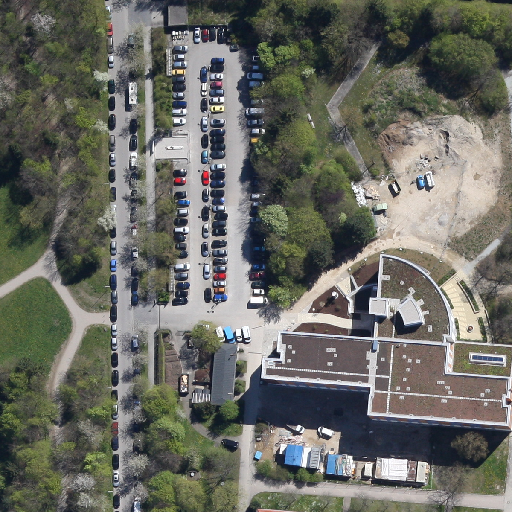
Referring expression: unpaved road